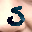
Label: 5